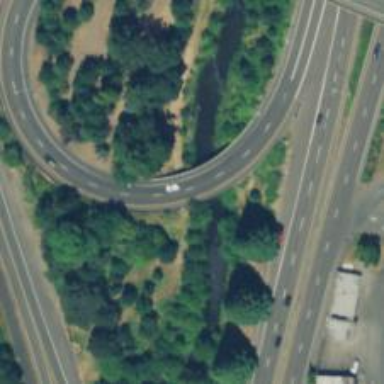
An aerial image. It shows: Trunk_link highway on bridge.